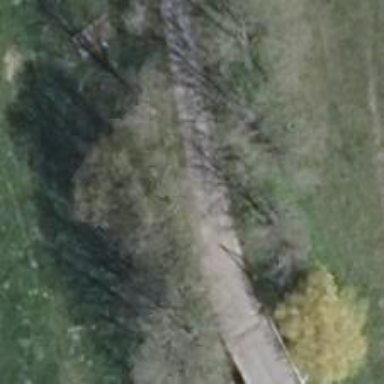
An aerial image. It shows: Row of deciduous broadleaved trees.